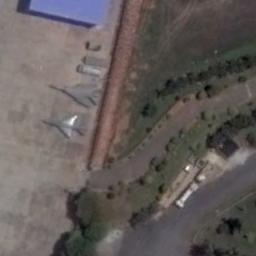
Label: airplane